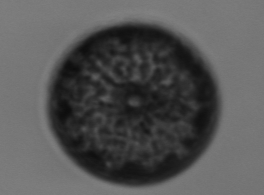
Label: Coscinodiscus